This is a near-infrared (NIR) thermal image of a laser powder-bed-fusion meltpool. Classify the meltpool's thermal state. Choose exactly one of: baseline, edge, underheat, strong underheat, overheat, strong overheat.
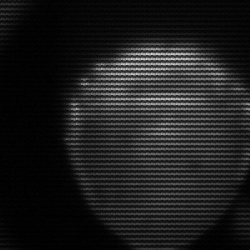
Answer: edge